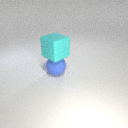
large cyan rubber cube above large blue rubber sphere